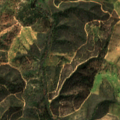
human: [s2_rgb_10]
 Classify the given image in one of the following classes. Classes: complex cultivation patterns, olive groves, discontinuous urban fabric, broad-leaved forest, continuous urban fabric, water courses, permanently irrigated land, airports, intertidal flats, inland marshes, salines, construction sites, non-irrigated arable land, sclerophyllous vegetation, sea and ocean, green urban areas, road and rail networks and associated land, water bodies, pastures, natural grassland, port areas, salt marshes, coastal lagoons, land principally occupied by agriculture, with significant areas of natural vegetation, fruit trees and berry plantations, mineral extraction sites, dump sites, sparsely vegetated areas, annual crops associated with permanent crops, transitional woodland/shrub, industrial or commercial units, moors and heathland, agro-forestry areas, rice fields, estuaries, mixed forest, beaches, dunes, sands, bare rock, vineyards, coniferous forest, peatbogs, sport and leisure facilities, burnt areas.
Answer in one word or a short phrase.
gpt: land principally occupied by agriculture, with significant areas of natural vegetation, broad-leaved forest, transitional woodland/shrub